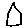
Label: house